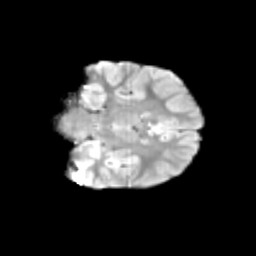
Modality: T2w
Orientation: coronal
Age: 9
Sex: male
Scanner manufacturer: siemens
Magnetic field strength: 3 T
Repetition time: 3.8 s
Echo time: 0.07 s